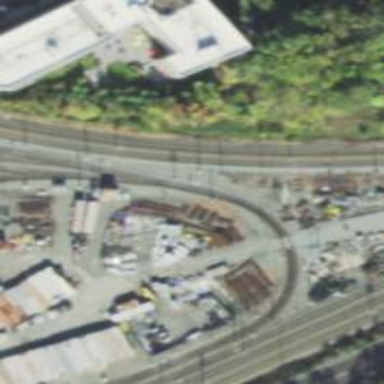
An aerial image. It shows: Light rail railway with electrified contact line.